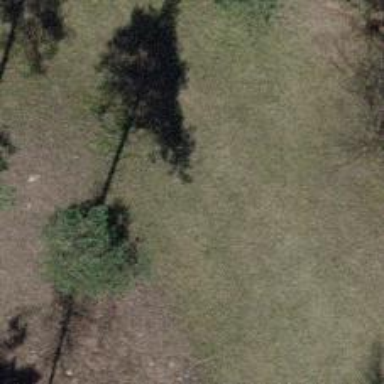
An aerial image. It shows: Path covered in grass.